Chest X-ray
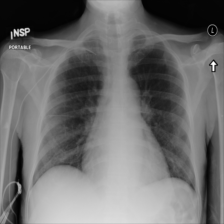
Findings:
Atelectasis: negative
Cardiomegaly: negative
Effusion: negative
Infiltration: negative
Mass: negative
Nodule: negative
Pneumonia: negative
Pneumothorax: negative
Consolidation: negative
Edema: negative
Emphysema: negative
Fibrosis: negative
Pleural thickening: negative
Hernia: negative